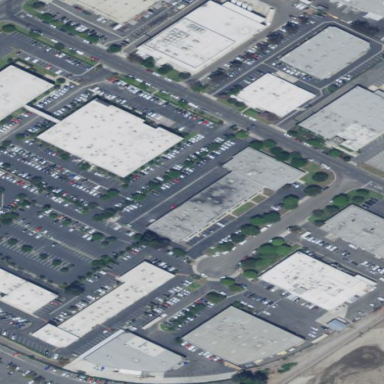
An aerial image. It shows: Commercial building.